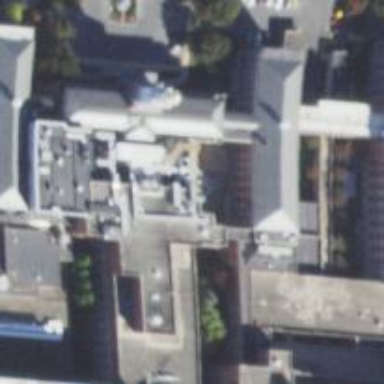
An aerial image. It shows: Hospital building.